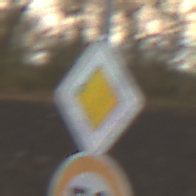
Verkehrszeichen: Vorfahrtsstrasse
Zusatzzeichen unten: Geschwindigkeit50
Umgebung: Outdoor, Nature
Tageszeit: MorningAfternoon
Wetter: Overcast
Licht: Natural
Jahreszeit: NotSpecified
Kontrast: LowContrast